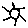
Label: sun